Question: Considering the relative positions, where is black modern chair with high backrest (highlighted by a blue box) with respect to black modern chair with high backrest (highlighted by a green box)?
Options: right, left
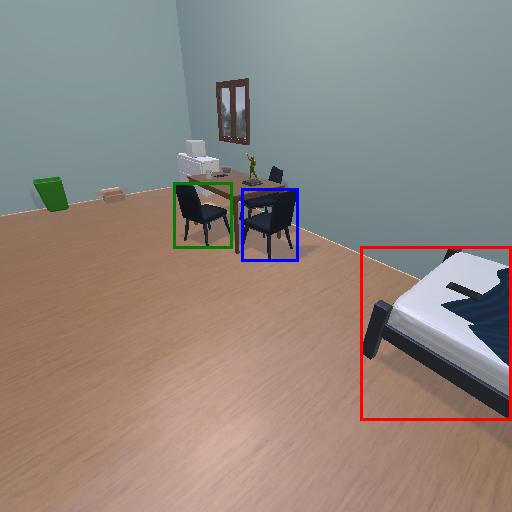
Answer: right